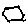
Label: hexagon